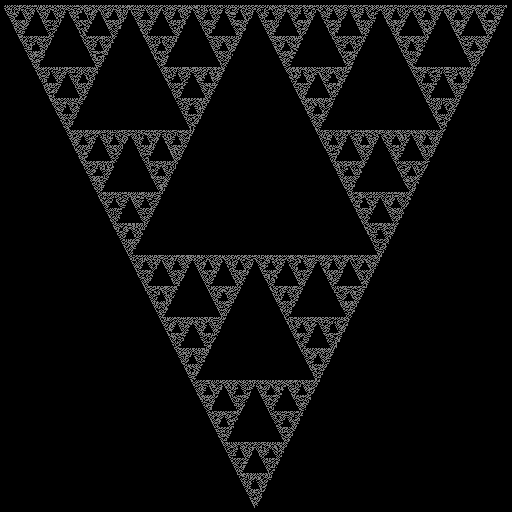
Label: sierpinski_gasket